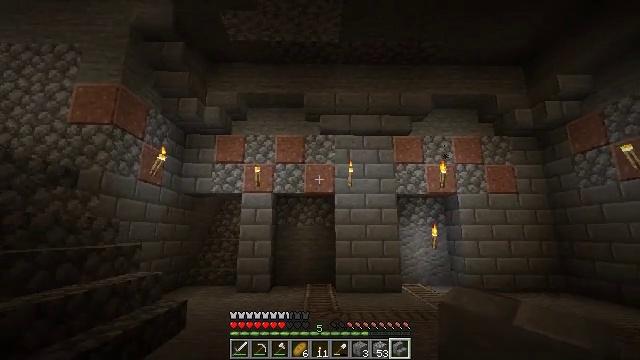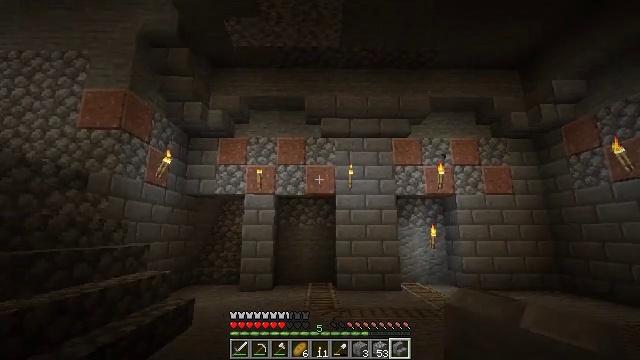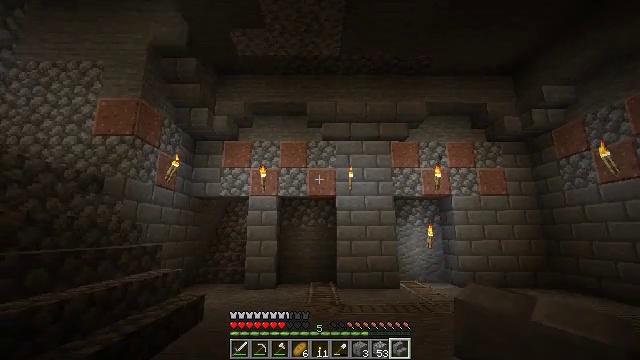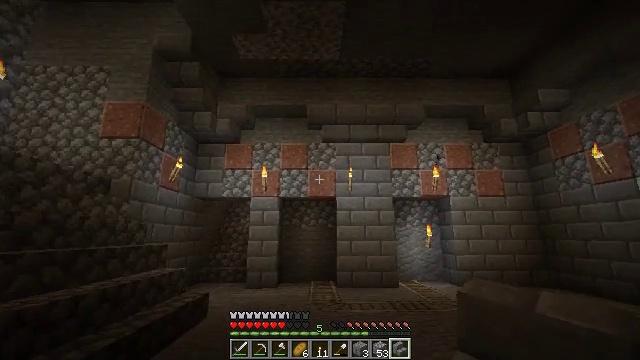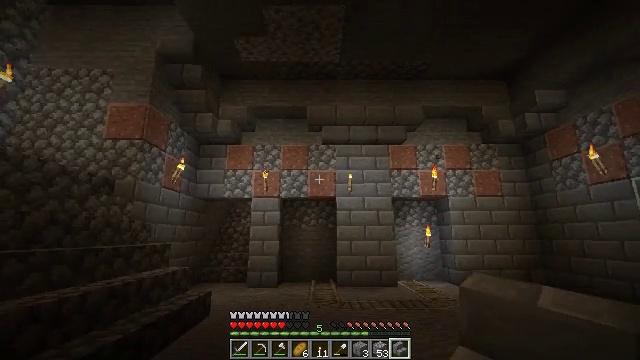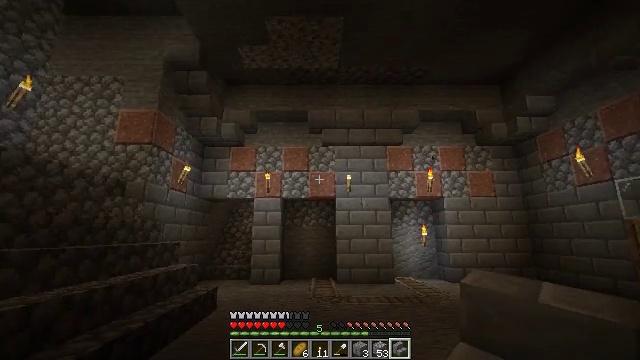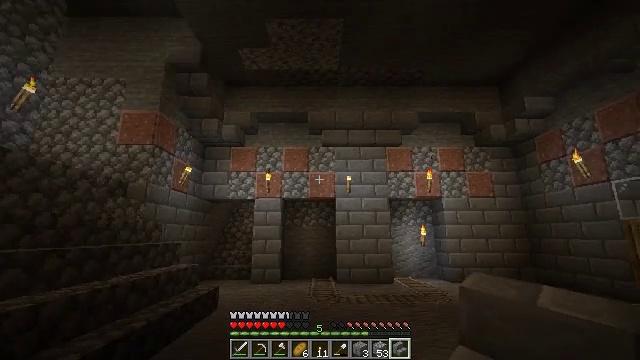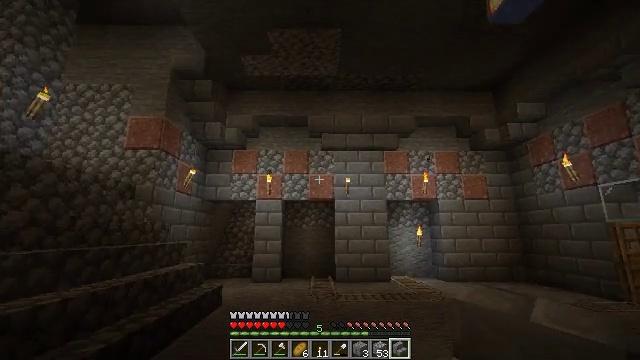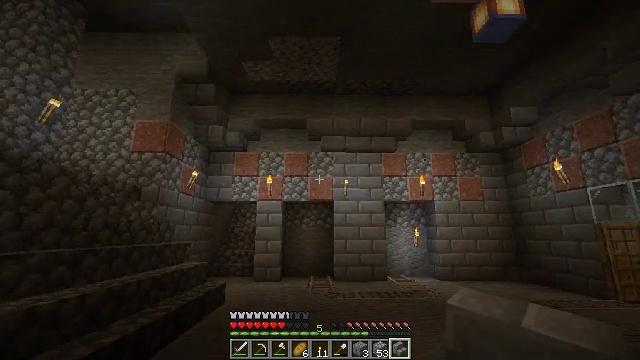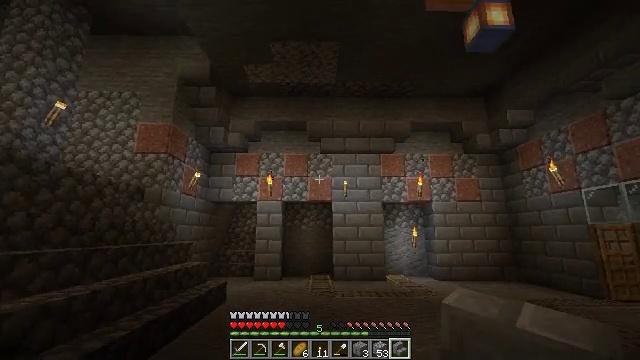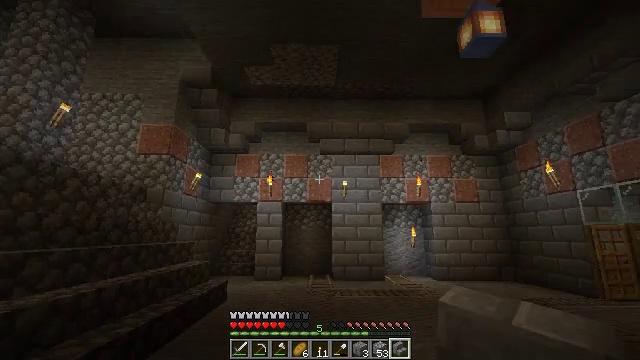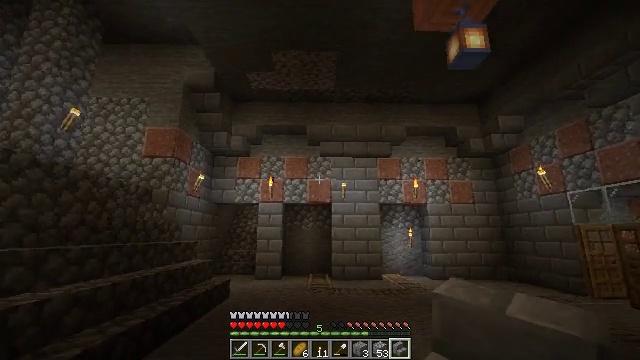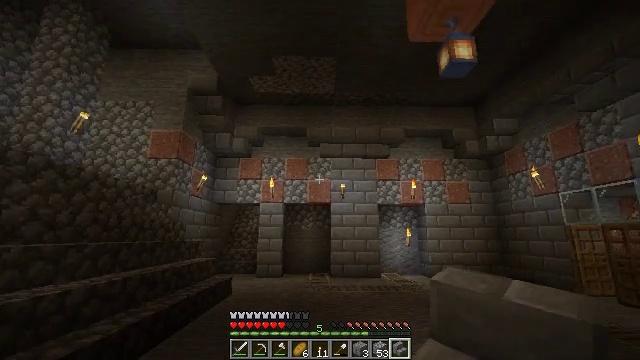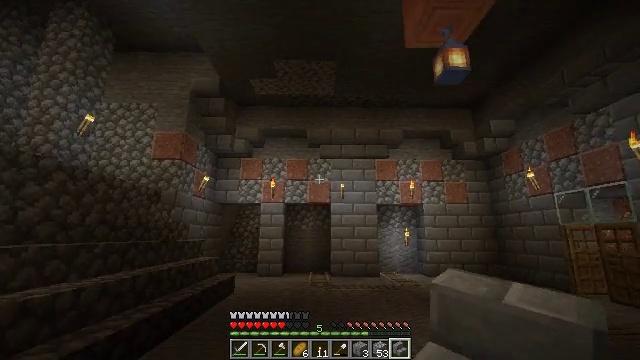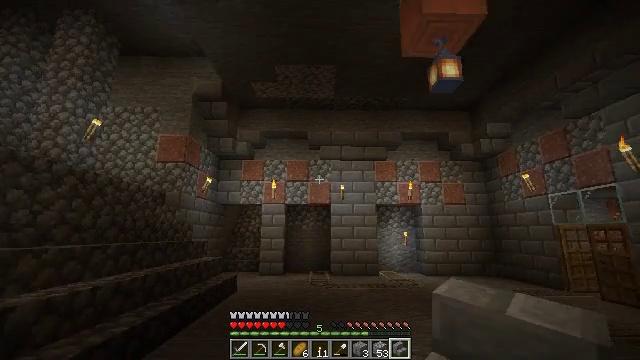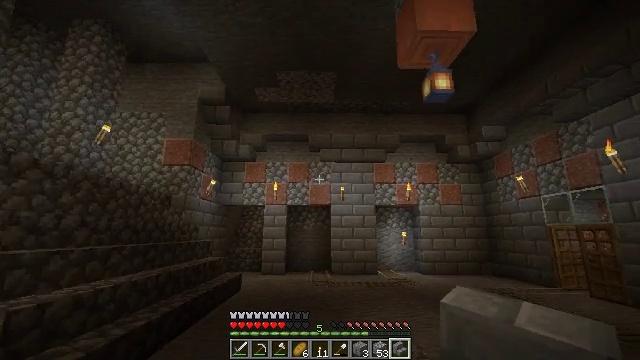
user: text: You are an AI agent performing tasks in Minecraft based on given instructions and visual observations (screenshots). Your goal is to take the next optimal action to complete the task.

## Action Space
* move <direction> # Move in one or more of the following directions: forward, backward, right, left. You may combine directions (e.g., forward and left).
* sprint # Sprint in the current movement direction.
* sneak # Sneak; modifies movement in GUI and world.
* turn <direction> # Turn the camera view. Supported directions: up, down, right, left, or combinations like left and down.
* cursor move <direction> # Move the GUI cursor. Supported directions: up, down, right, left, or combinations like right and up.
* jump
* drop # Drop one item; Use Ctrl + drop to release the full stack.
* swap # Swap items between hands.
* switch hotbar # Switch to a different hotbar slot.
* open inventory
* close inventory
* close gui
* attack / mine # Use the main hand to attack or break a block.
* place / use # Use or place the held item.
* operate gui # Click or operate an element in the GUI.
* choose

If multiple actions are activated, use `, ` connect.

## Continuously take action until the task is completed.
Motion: motion action
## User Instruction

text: Gather stripped acacia log from fallen trees.
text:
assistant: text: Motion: move back
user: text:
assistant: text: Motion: move back
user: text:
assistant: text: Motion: move back
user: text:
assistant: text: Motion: move back
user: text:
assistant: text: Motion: move back
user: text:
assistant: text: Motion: move back
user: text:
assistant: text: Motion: move back
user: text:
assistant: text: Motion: move back
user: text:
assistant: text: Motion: move back
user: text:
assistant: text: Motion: move back
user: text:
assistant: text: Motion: move back
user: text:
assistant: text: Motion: move back
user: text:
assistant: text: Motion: move back
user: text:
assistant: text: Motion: move back
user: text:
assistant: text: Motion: move back
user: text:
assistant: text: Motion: move back
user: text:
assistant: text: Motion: move back
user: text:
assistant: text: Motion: move back
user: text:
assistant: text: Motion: no_op
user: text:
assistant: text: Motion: no_op
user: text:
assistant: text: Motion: no_op
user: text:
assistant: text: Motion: no_op
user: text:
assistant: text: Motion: no_op
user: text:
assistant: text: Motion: no_op
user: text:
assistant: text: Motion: no_op
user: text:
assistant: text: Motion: no_op
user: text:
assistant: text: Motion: no_op
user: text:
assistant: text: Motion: no_op
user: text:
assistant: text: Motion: no_op
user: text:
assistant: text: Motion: no_op